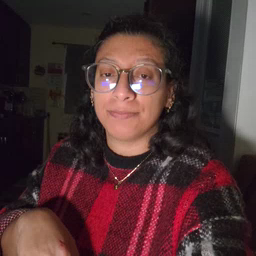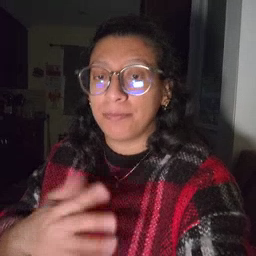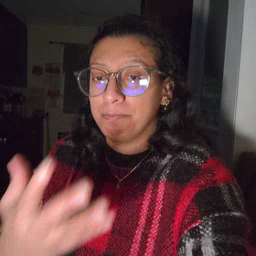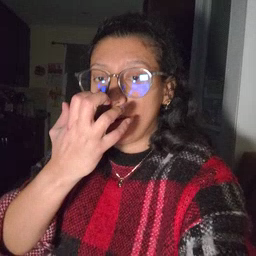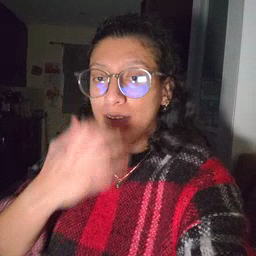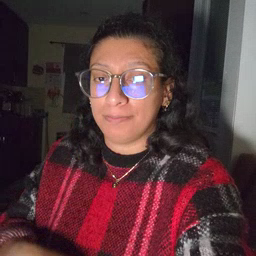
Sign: mad